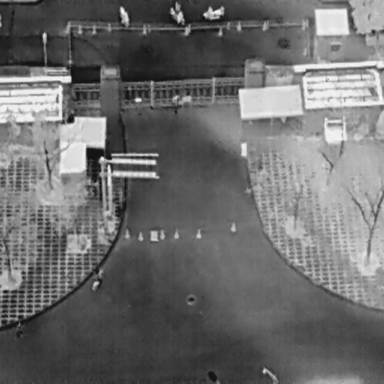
There are six objects shown in the infrared image, including four Bicycles, and two People.